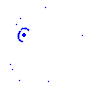
Particle: proton